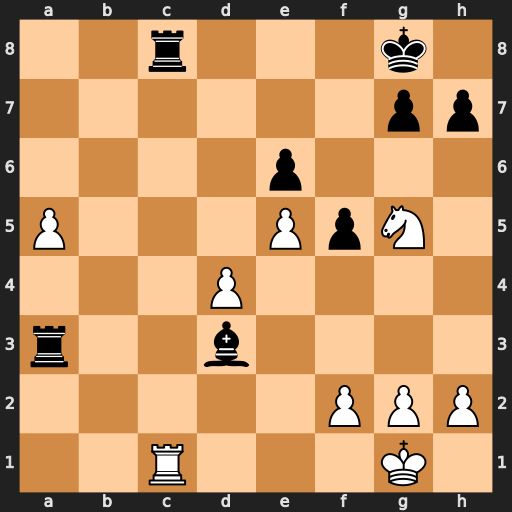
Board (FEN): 2r3k1/6pp/4p3/P3PpN1/3P4/r2b4/5PPP/2R3K1
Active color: w
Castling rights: -
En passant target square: -
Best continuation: Rxc8#